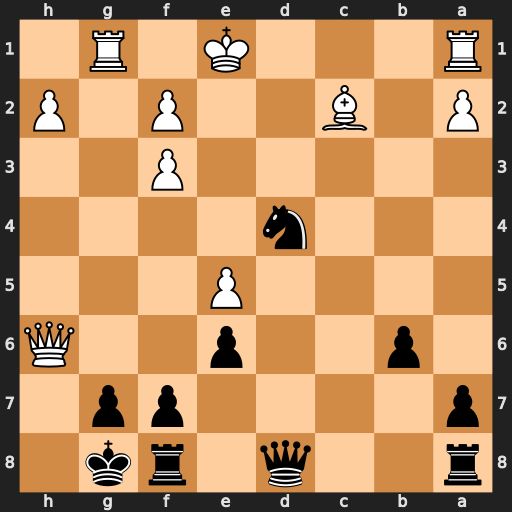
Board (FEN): r2q1rk1/p4pp1/1p2p2Q/4P3/3n4/5P2/P1B2P1P/R3K1R1
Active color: b
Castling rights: Q
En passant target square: -
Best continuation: Nxc2+ Ke2 Nd4+ Kf1 Nf5